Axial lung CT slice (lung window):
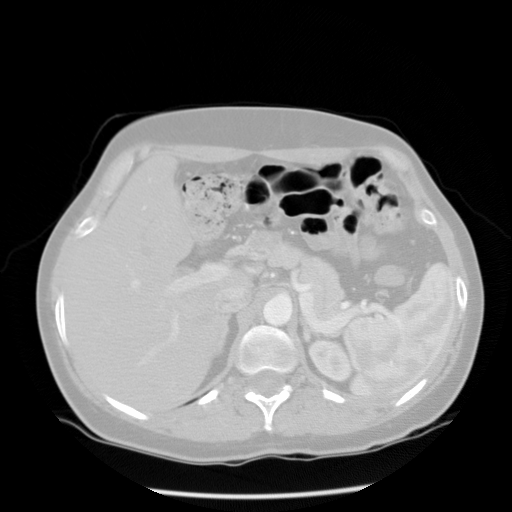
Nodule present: no